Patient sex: F
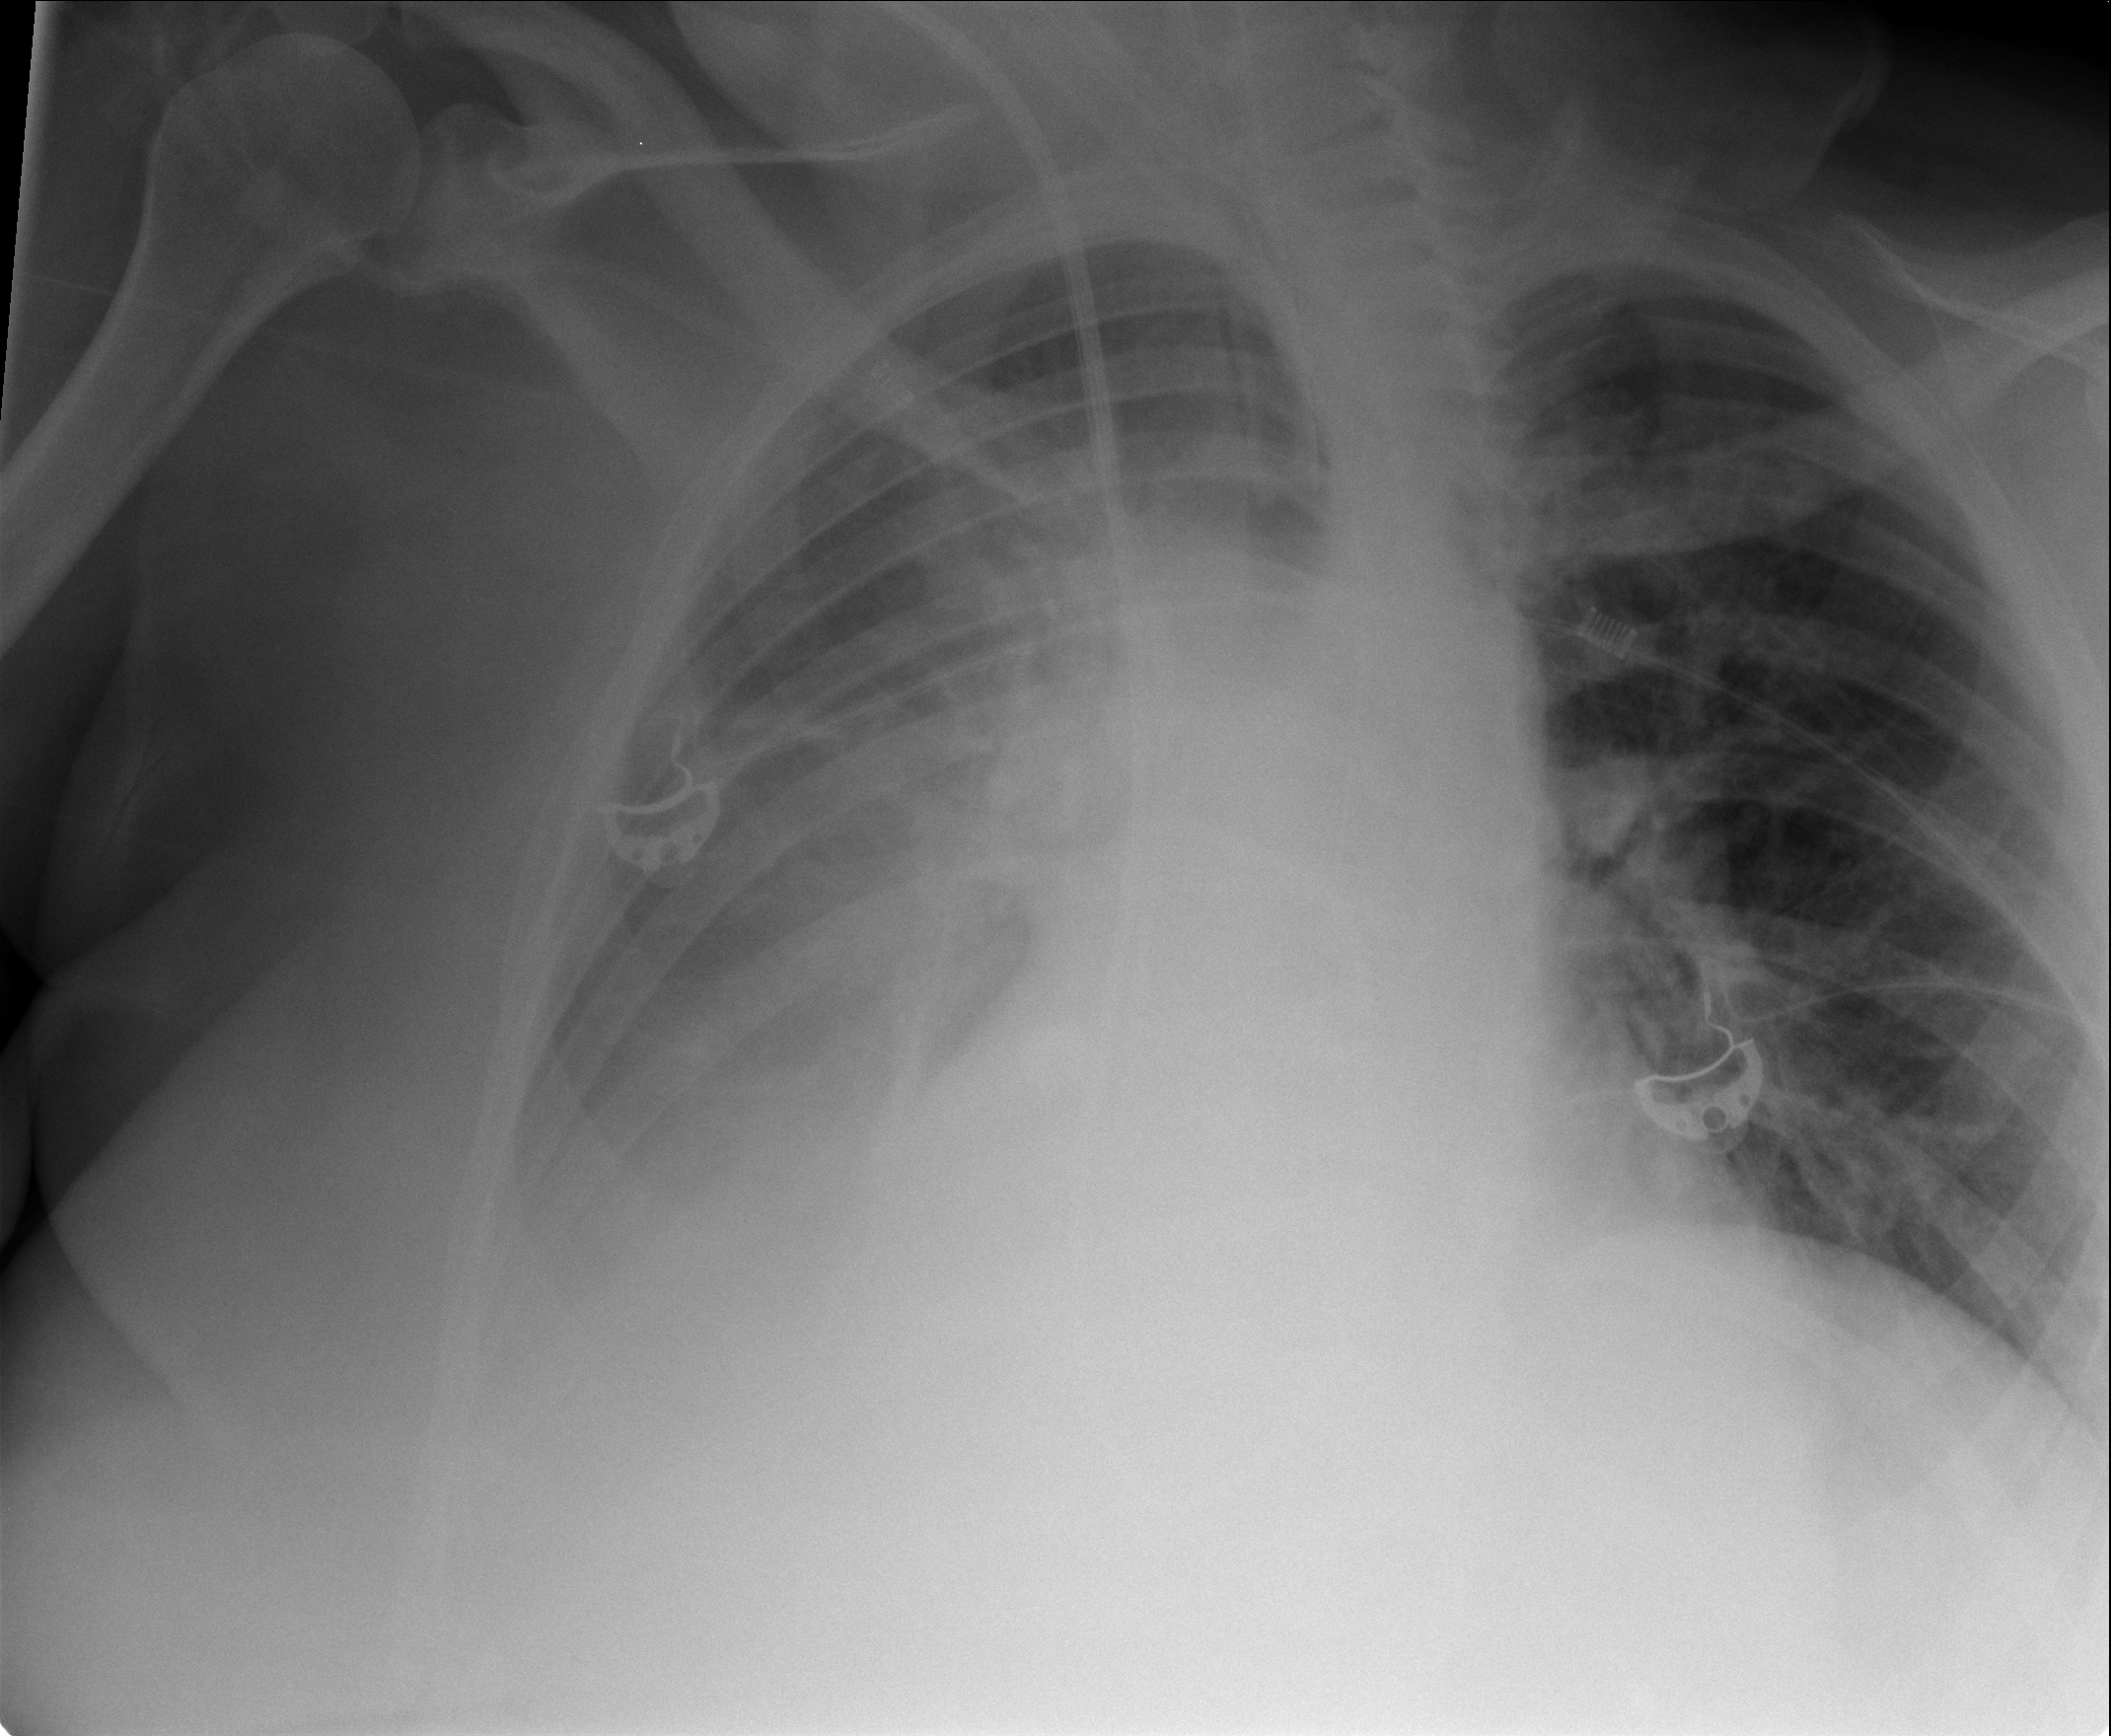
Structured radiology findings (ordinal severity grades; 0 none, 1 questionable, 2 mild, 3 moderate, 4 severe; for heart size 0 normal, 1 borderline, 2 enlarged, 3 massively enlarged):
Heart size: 2
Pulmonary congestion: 2
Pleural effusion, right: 3
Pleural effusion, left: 0
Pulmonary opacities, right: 3
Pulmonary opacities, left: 0
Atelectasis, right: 4
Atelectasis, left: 0